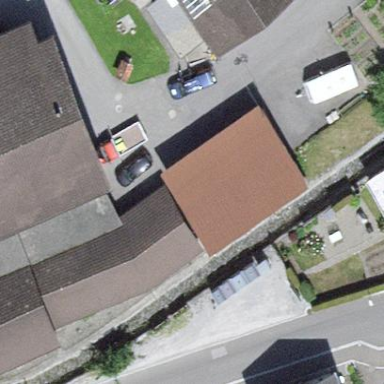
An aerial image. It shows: View of roof of building.